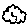
Label: cloud